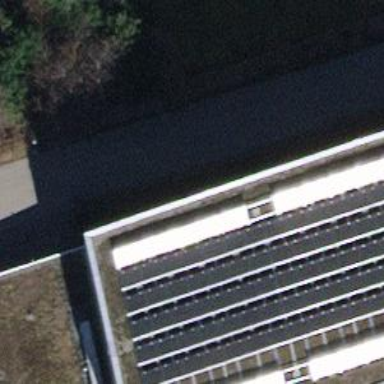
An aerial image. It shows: Solar photovoltaic panel generator.